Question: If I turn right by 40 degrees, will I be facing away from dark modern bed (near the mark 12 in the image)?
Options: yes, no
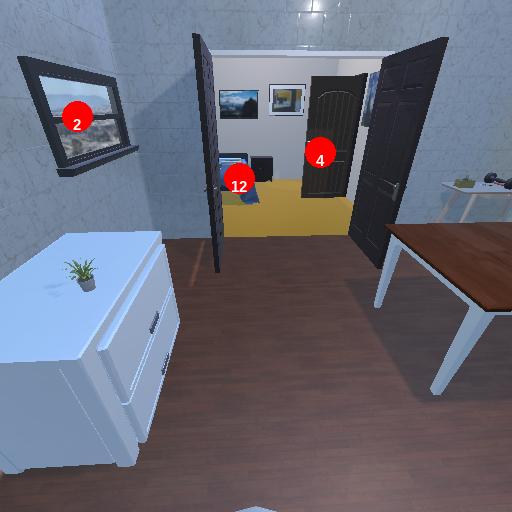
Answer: yes